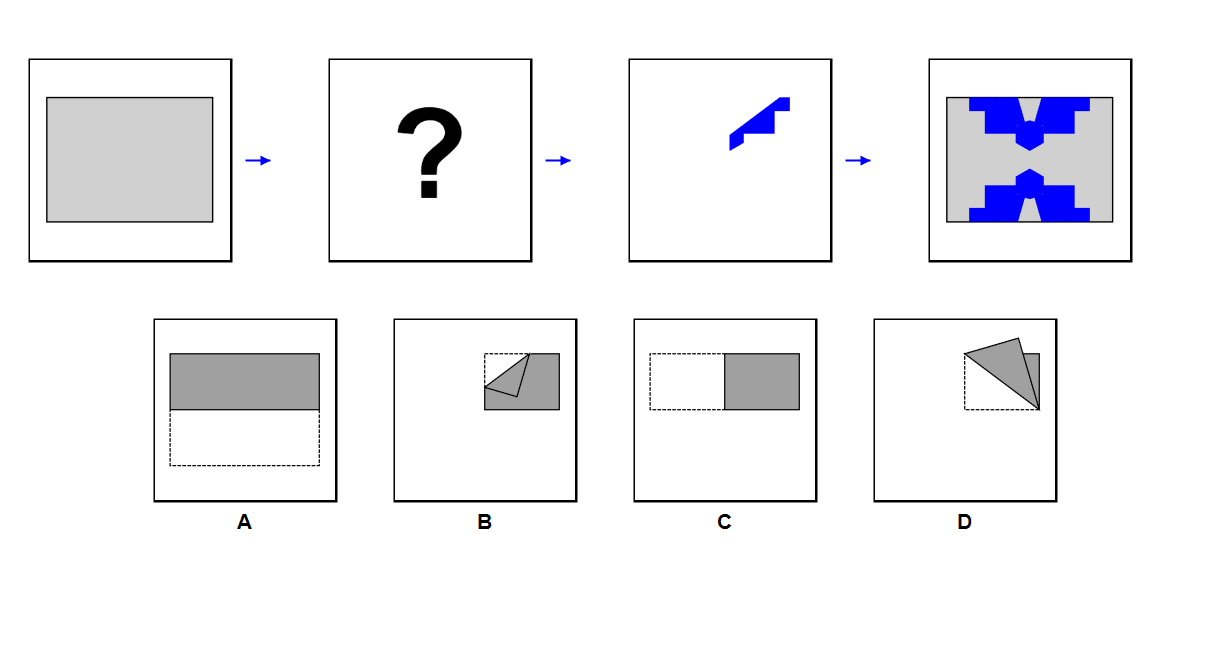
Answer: D